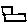
Label: square